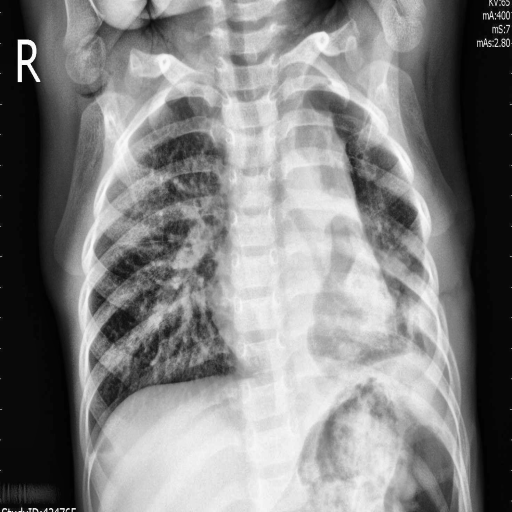
Finding: PNEUMONIA